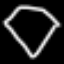
Label: diamond